Question: I have created custom module in drupal 7. I have big html to print , that's why I want to create template file
my module code is here
'''
function test_block_view($block_name = '') {
$block['subject'] = t('test');
$block['content'] = "";
return $block;
}
function test_theme($existing, $type, $theme, $path){
return array(
'test' => array(
'variables' => array('content' => "FOO"),
'template' => 'test',
)
);
'''
my file structure is here

but this code not working
Can anybody help me and tell why it does not print anything?
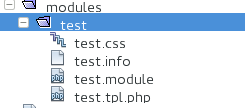
Answer: I can't see where you used your theme function, you can try to render your theme function in block body
'''
$block['content'] = theme('test');
'''